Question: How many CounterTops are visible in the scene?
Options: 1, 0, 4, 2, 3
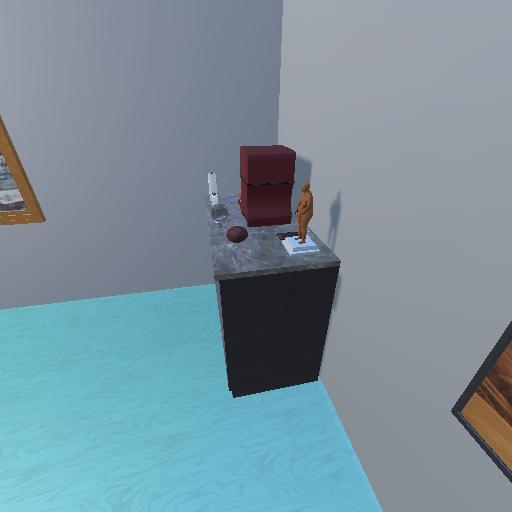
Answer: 1